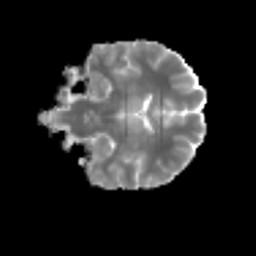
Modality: MD
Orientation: coronal
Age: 25
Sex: female
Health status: healthy
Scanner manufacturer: siemens
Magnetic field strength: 3 T
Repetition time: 3.6 s
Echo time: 0.0964 s